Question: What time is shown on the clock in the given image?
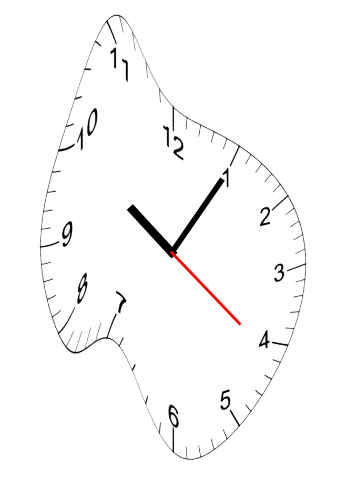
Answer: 10:05:21